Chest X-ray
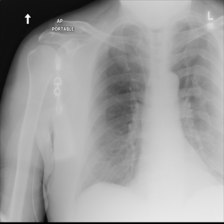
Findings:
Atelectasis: negative
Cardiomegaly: negative
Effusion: negative
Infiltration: negative
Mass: negative
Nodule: negative
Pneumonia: negative
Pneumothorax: negative
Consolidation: negative
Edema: negative
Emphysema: negative
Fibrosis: negative
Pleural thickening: negative
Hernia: negative